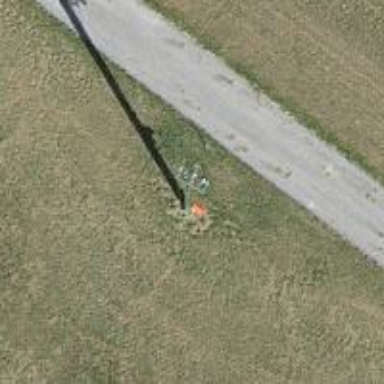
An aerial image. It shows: Pole with roofed pipeline marker.